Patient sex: M
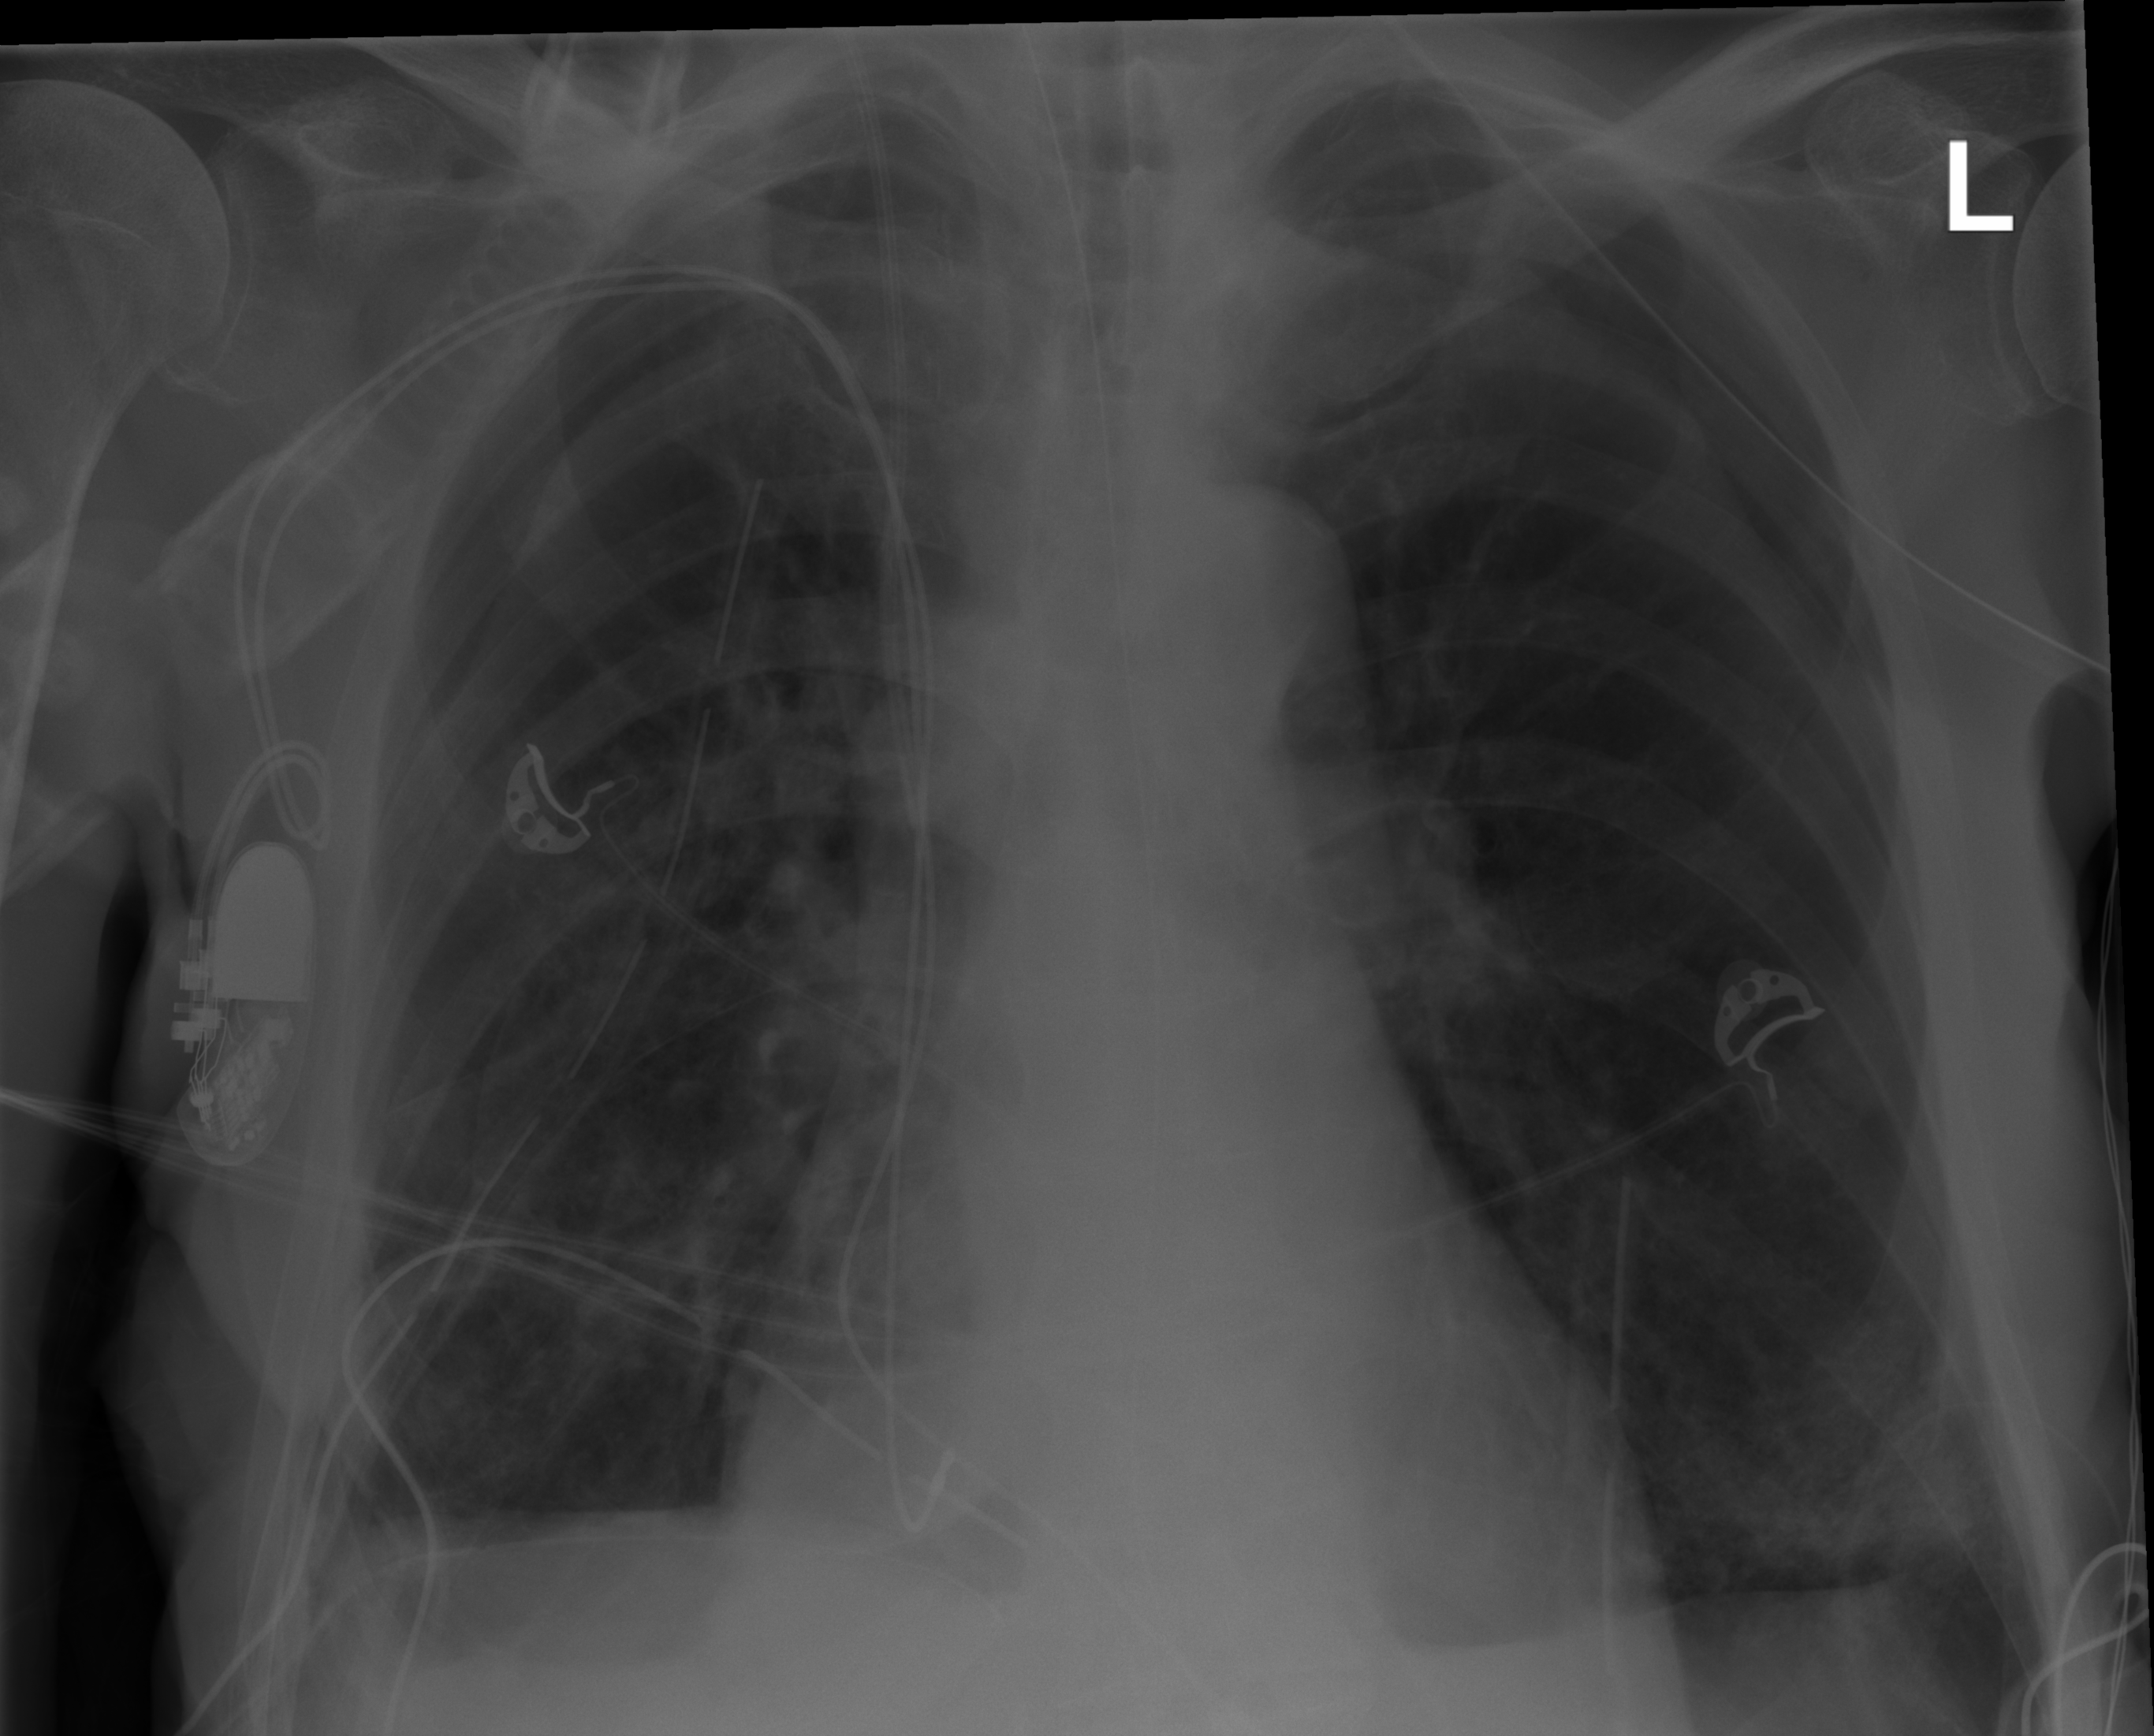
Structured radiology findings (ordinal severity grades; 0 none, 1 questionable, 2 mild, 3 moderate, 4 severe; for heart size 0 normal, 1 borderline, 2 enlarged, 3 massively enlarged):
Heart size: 0
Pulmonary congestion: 0
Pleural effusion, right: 0
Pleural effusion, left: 0
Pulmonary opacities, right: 0
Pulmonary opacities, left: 2
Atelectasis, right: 2
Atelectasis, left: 2